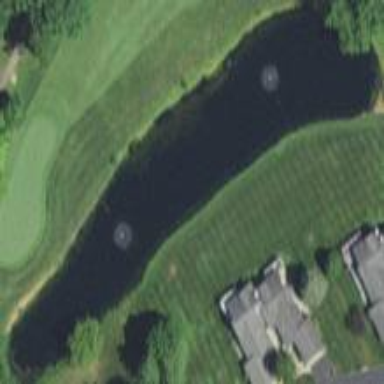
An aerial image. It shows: Water hazard on golf course. The hazard is natural water feature.